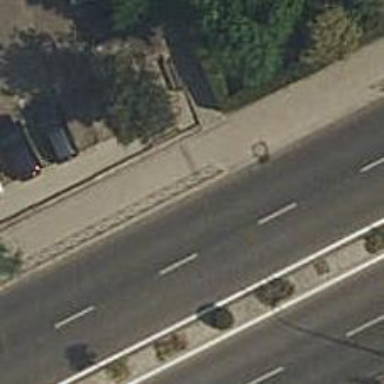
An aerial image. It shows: Marked road crossing with pedestrian island.